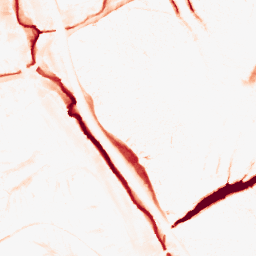
Category: morphological
Decomposition family: tophat
Decomposition parameters: size: 10
mode: black
Upsampling method: quintic
Upsampling parameters: scale: 8
Upsampling scale: 8